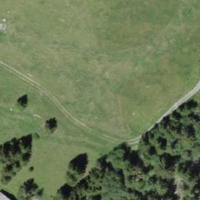
EUNIS habitat code: 23
Species observed at this site:
Cephalanthera damasonium